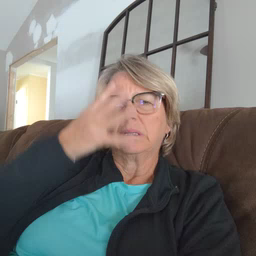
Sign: sad